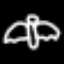
Label: angel